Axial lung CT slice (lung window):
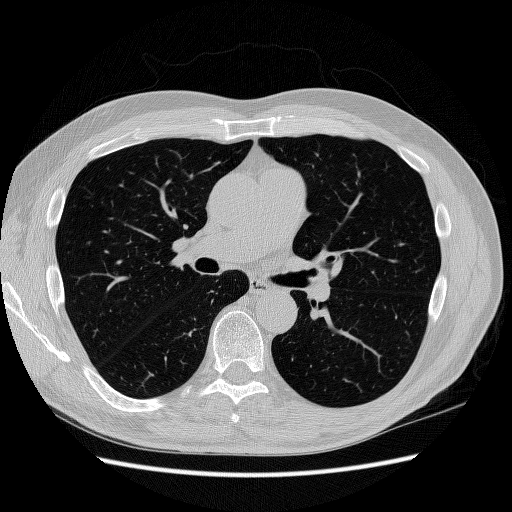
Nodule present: no